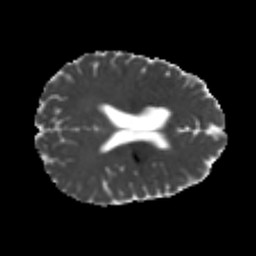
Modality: MD
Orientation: axial
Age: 21
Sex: male
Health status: healthy
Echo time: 0.074 s